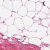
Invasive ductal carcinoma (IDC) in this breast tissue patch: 0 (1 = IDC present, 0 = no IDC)